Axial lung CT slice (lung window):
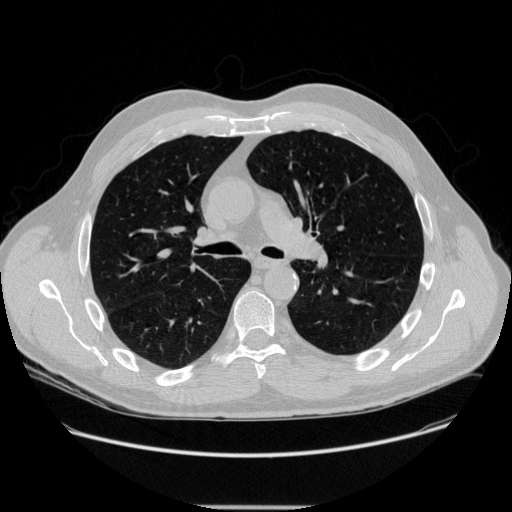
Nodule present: no